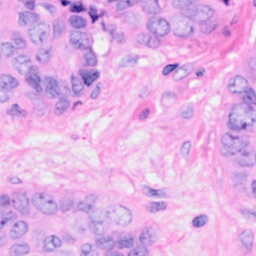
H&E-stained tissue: Breast